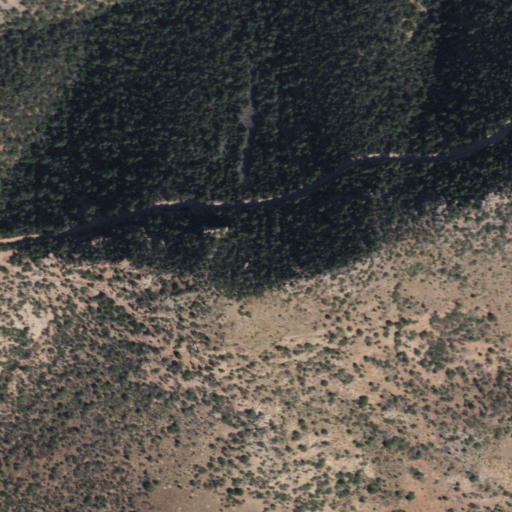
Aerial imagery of mountain in Arizona named Red Mountain containing evergreen forest, grassland, shrub, open development, low intensity development, and mixed forest